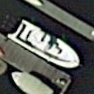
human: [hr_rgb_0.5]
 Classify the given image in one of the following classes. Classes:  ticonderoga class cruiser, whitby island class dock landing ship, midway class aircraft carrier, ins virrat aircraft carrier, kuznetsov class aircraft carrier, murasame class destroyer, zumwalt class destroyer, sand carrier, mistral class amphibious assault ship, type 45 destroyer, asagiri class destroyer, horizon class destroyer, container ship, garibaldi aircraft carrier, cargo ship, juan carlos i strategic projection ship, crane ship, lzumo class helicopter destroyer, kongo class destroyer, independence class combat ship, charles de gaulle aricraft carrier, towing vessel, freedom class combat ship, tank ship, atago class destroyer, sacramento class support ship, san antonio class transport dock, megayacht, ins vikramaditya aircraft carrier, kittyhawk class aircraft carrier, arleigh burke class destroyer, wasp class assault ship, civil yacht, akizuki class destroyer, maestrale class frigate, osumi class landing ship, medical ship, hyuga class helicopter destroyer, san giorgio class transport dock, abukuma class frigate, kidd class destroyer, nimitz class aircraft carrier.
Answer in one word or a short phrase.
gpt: Civil yacht